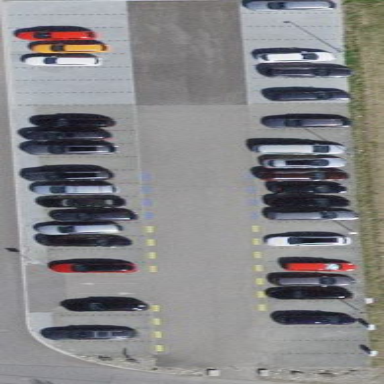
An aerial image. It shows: Parking area with surface.